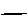
Label: line